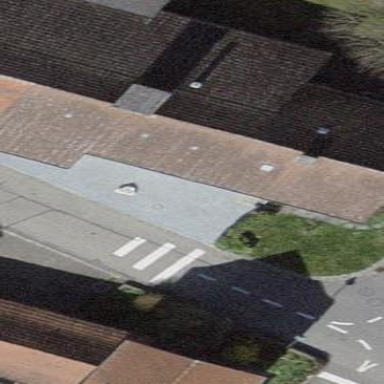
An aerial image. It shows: Residential building.